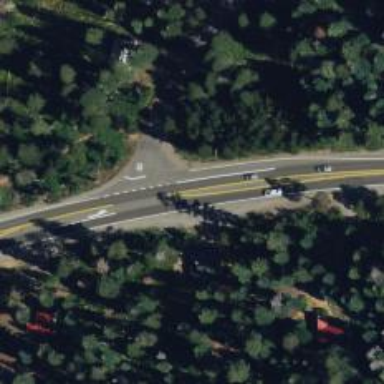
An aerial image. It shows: Asphalt trunk highway.